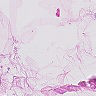
Metastatic tissue present: no